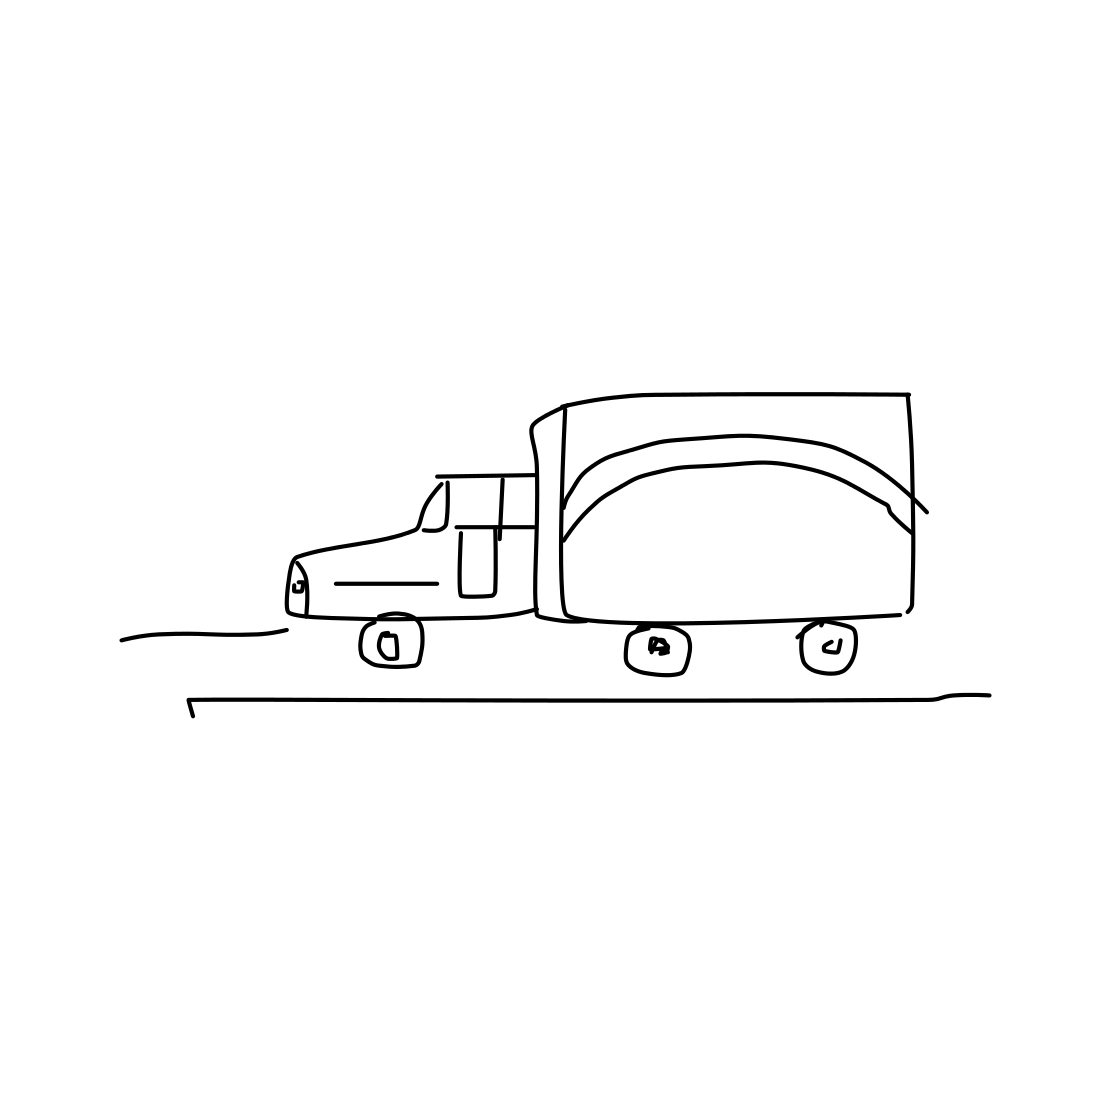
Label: truck